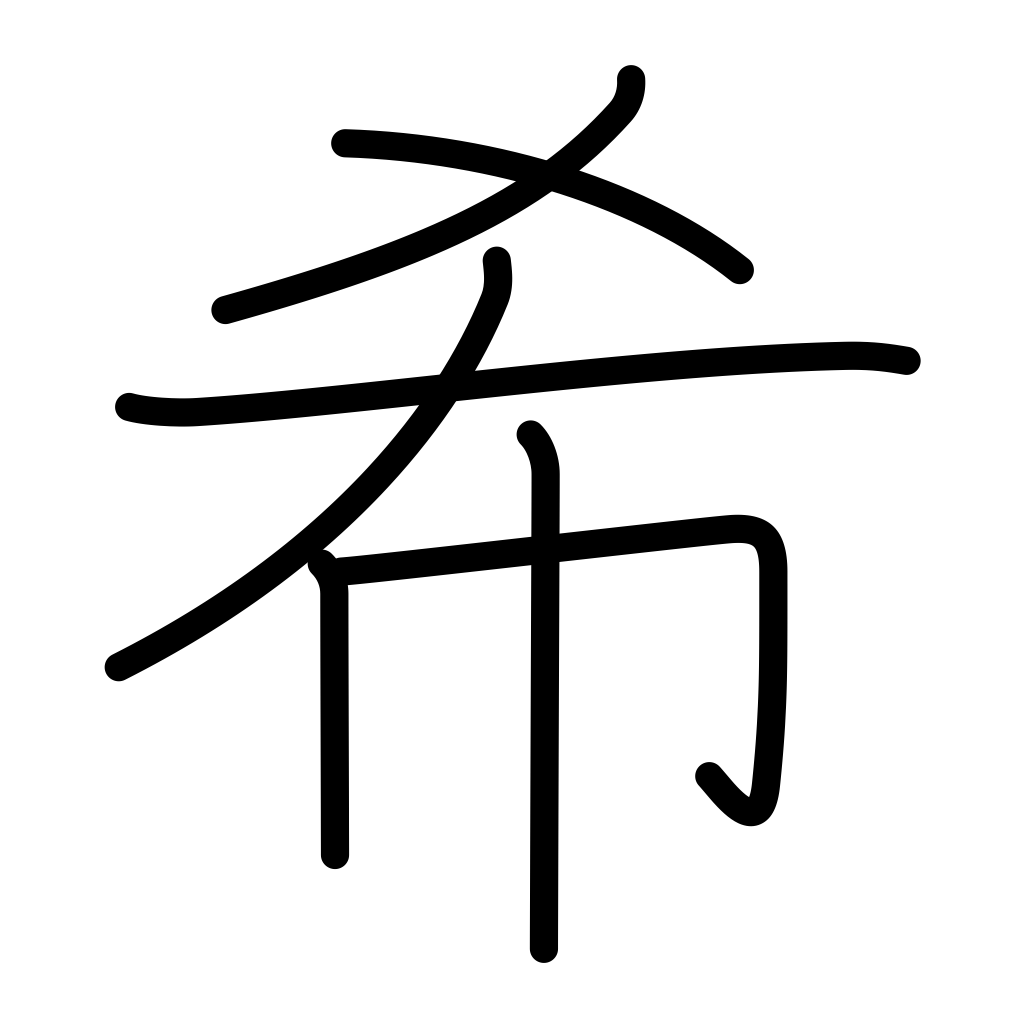
Meaning: hope, beg, request, pray, beseech, Greece, rare, few, phenomenal